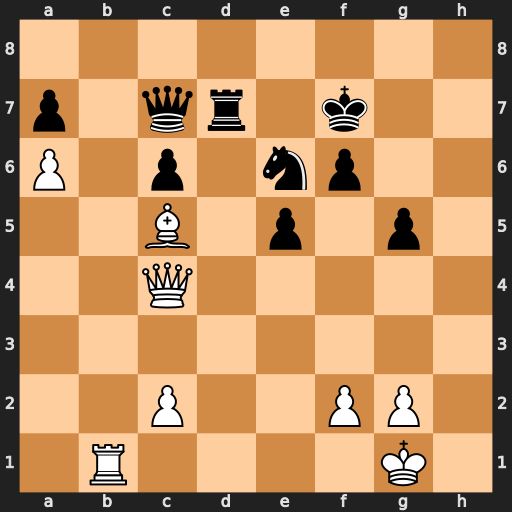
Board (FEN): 8/p1qr1k2/P1p1np2/2B1p1p1/2Q5/8/2P2PP1/1R4K1
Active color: w
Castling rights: -
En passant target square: -
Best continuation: Rb7 Qc8 Rxa7 Rxa7 Bxa7